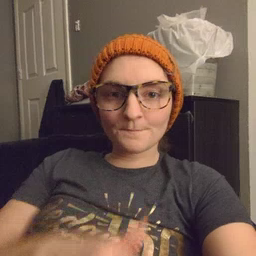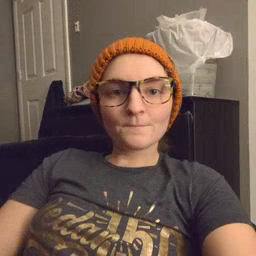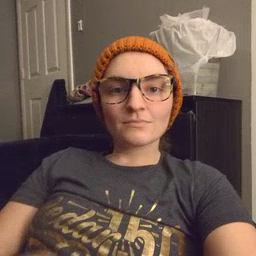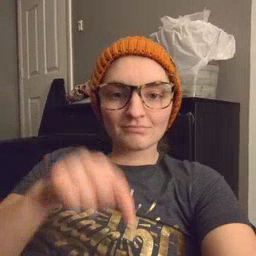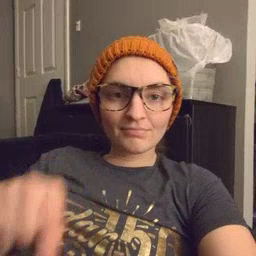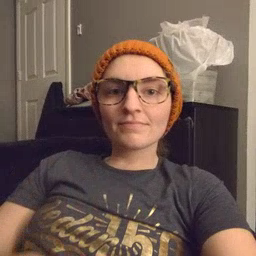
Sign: feet